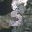
Label: 5